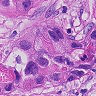
Metastatic tissue present: yes